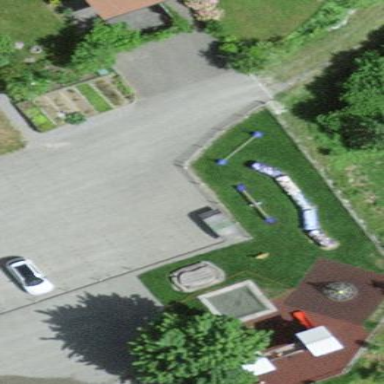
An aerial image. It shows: Playground area for leisure land.